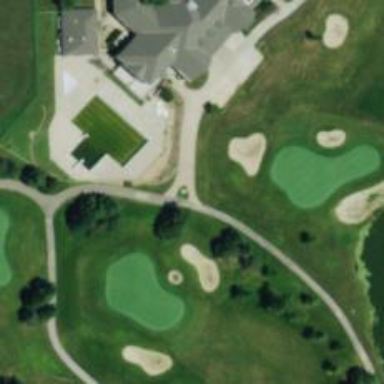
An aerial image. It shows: Service road designated as golf cart path.